四年级 · 计数
0.32 的计数单位是 (), 它有 ()个这样的计数单位, 再加上( )个这样的计数单位就是 1 。

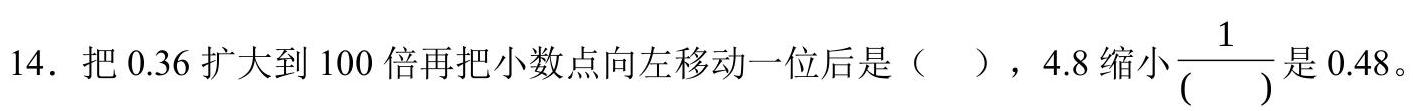
答案: 解二 $0.01 \quad 14$

【分析】根据数位顺序表可知: 小数点右边分别是: 十分位、百分位、千分位...; 所以得出小数点右边第二位是百分位, 它的计数单位是 $0.01 ; 0.14$ 是两位小数, 它的计数单位是 0.01 , 它里面有 14 个计数单位; 由此解答即可。
【详解】根据分析可知,

小数点右边第二位是百分位, 计数单位是 $0.01,0.14$ 里有 14 个这样的计数单位。

【点睛】此题主要考查小数的意义及小数的数位和计数单位的认识, 注意基础知识的积累。